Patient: sex M, age 54
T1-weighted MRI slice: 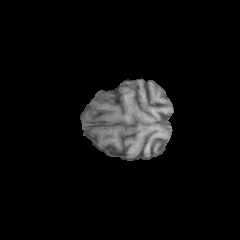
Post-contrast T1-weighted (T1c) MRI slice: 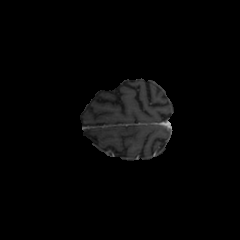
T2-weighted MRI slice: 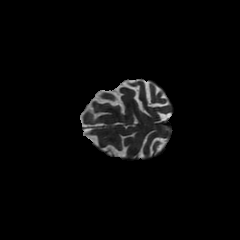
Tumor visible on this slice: no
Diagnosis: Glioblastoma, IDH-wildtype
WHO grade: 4